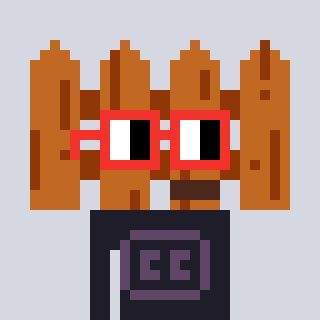
a pixel art character with square red glasses, a fence-shaped head and a grayscale-colored body on a cool background